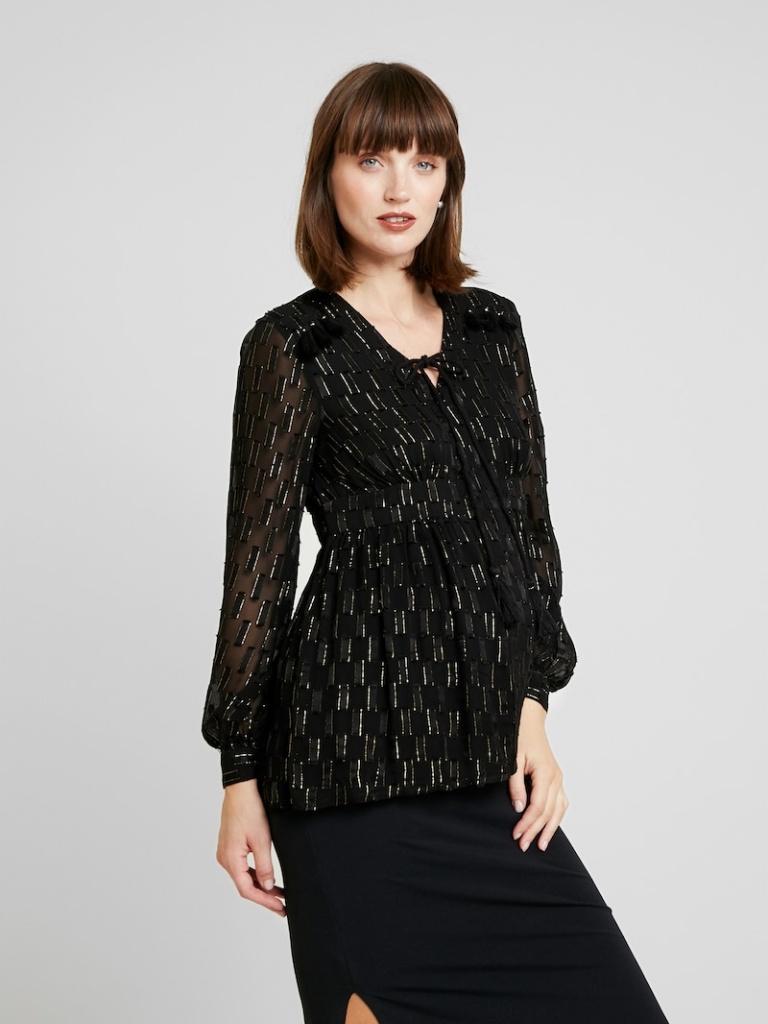
chiffon relaxed a long-sleeved with the sleeves down thigh length Untucked tie dress